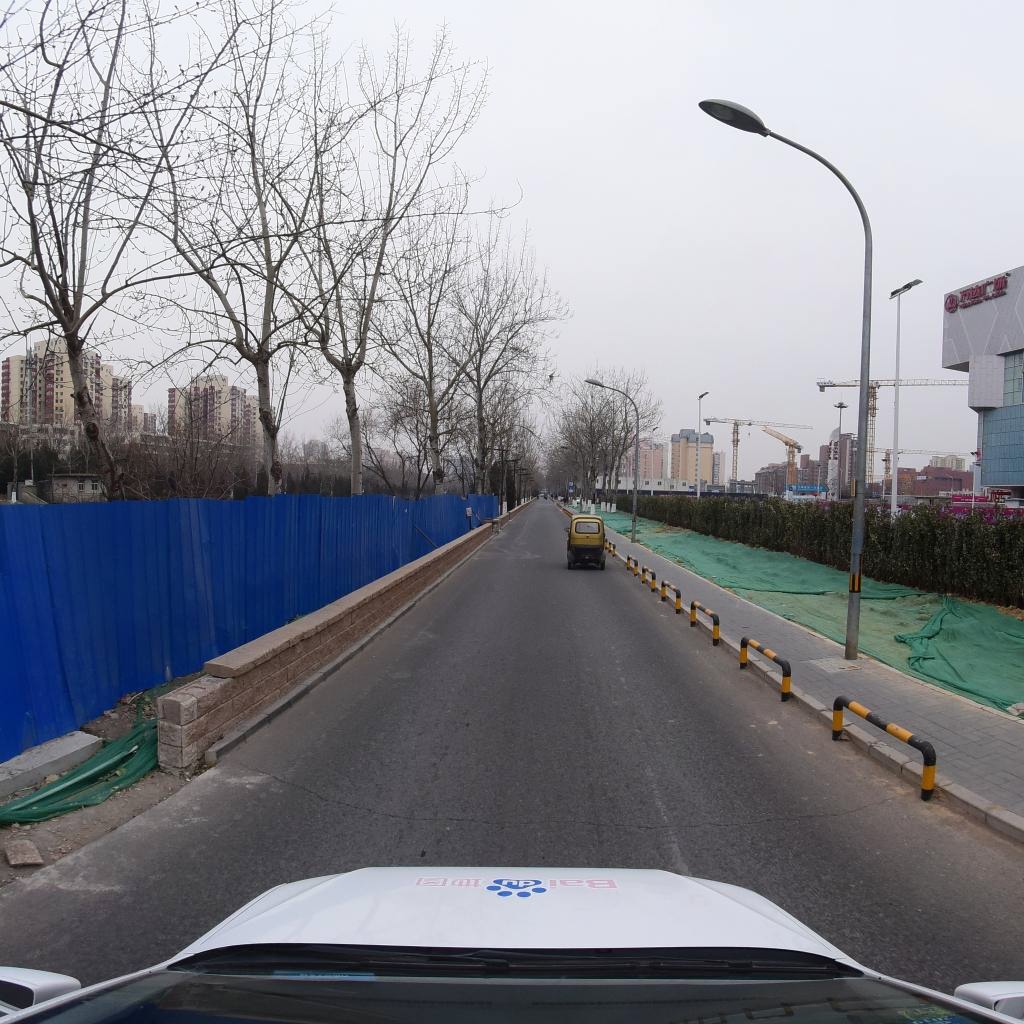
Region: Fengtai
Road damage annotations: transverse crack